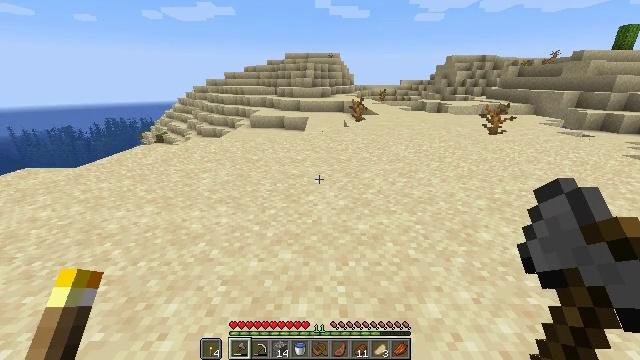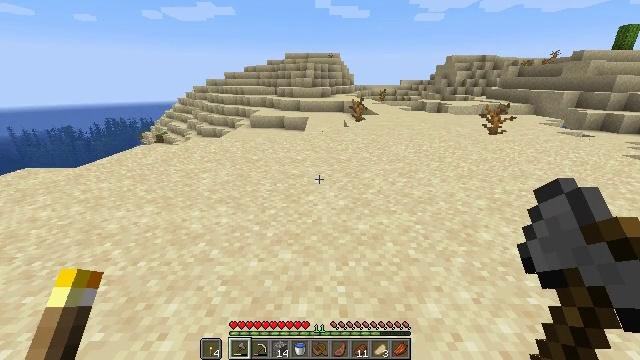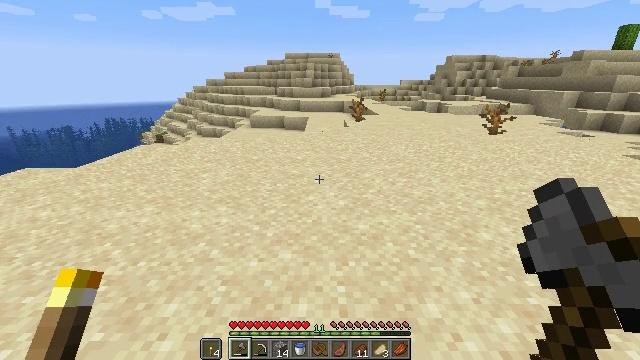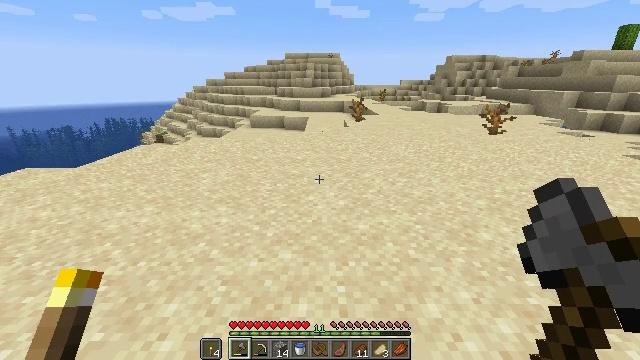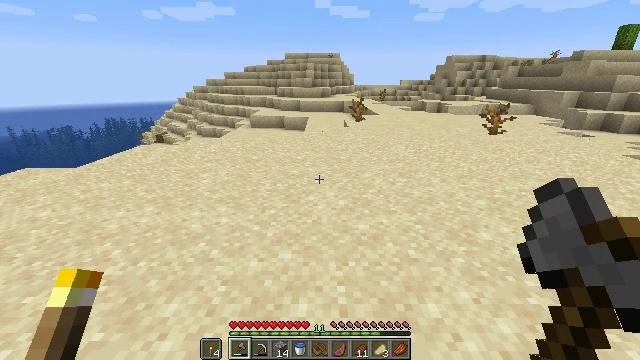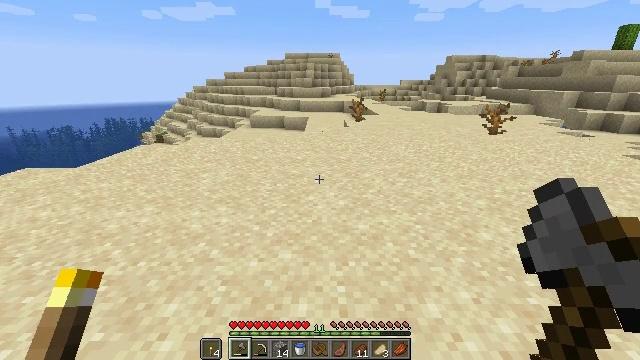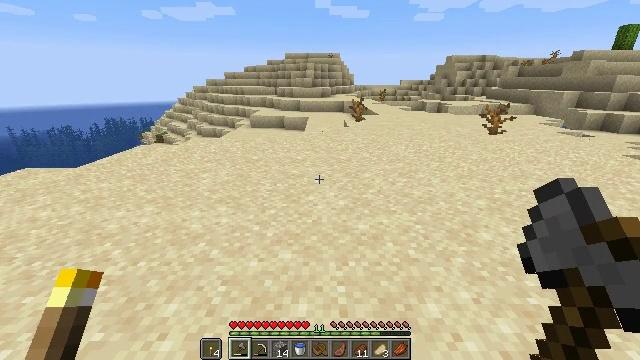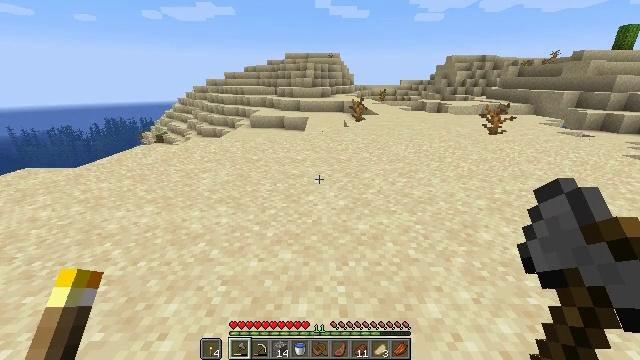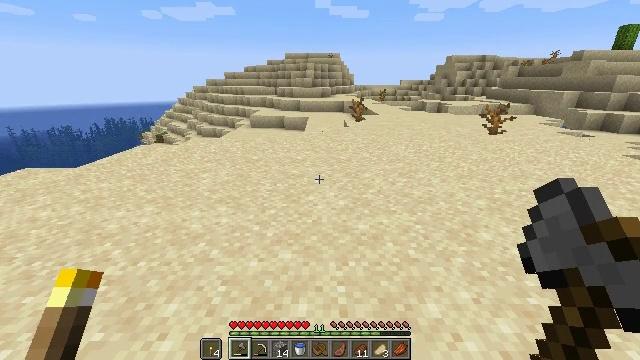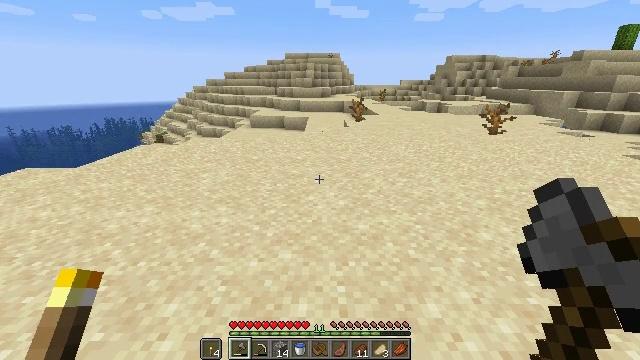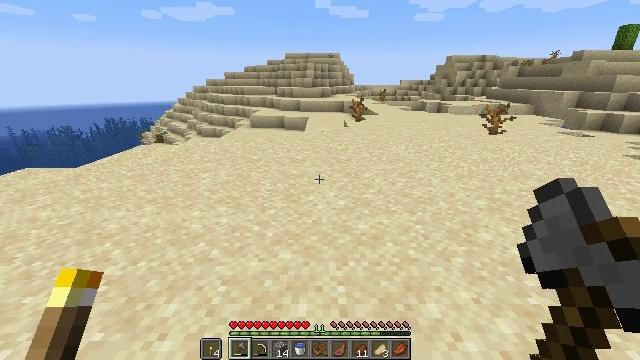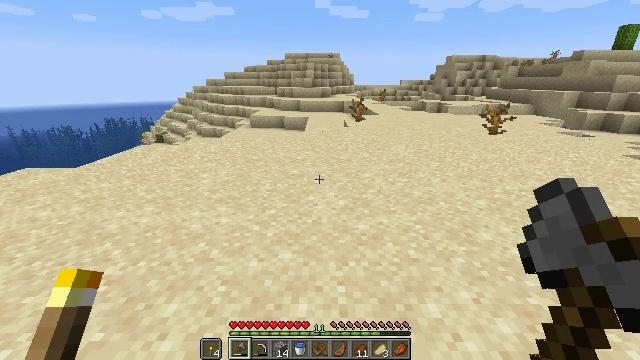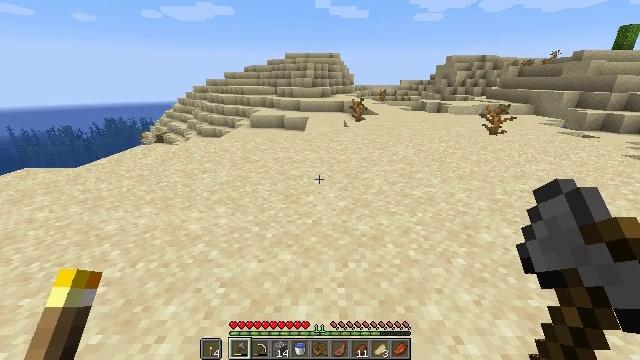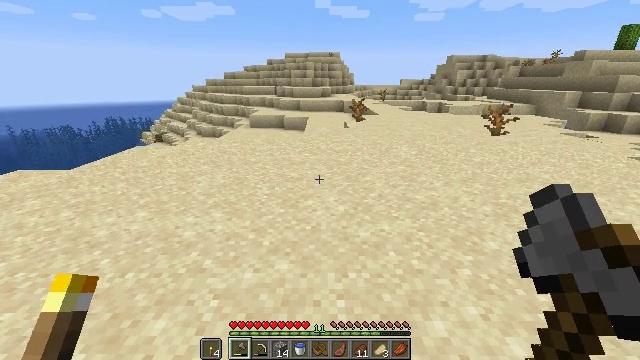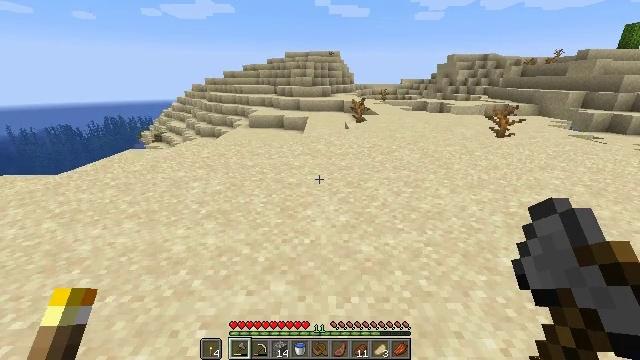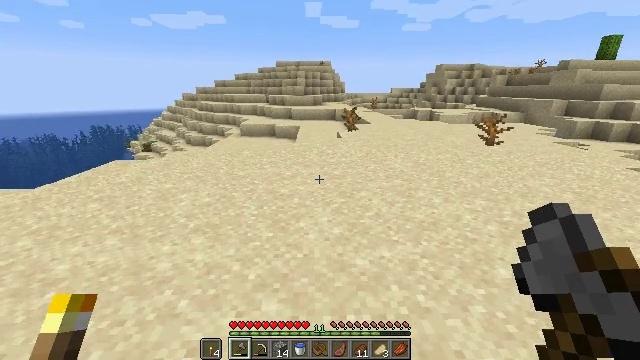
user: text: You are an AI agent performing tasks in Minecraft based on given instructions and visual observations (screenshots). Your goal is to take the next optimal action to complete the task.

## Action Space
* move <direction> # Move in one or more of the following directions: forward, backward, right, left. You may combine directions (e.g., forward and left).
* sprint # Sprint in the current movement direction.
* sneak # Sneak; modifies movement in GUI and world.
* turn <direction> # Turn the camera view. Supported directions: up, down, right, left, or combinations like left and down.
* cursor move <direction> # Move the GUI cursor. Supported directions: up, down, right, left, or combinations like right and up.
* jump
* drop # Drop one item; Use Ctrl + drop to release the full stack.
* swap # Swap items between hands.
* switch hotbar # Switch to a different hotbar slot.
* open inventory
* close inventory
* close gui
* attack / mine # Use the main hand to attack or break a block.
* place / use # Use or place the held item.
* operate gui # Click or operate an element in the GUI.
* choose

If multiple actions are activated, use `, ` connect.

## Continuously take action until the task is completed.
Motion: motion action
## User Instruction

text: Left click to mine the dead bush.
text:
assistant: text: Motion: no_op
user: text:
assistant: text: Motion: no_op
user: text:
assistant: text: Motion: no_op
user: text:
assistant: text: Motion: no_op
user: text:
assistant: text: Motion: no_op
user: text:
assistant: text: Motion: no_op
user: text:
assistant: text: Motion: no_op
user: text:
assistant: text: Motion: no_op
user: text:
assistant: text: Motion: no_op
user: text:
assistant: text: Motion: no_op
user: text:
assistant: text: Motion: no_op
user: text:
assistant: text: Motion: move forward
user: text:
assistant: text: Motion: move forward
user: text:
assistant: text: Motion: move forward
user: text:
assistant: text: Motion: move forward, turn right and up
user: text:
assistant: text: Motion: move forward, turn right and up
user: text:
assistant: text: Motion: move forward, sprint, turn right
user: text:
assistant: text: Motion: move forward, sprint
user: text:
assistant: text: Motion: move forward, sprint
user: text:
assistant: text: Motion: move forward, sprint
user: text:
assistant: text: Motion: move forward, sprint
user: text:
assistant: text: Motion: move forward, sprint
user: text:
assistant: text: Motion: move forward, sprint
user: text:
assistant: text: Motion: move forward, sprint
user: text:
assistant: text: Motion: move forward, sprint, turn right
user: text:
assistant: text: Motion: move forward, sprint, turn right
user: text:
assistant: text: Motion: move forward, sprint
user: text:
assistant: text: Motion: move forward, sprint
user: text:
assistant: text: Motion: move forward, sprint
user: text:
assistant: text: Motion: move forward, sprint